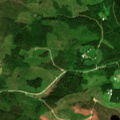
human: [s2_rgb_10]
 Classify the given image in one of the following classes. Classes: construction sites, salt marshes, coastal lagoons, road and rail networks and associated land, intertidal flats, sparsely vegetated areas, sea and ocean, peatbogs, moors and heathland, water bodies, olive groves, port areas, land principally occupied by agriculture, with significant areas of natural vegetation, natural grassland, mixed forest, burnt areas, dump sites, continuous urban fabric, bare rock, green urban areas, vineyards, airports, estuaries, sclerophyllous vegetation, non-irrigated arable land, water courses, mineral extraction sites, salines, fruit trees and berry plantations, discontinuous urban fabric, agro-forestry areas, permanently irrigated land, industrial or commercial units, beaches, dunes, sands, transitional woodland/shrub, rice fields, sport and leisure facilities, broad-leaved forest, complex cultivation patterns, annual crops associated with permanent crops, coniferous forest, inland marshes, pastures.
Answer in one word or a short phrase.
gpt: broad-leaved forest, coniferous forest, mixed forest, transitional woodland/shrub